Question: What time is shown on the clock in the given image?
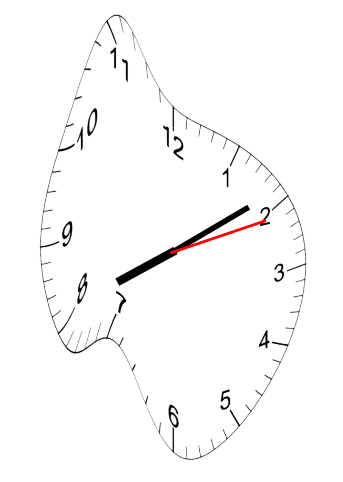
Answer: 08:09:11